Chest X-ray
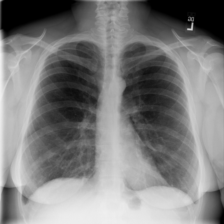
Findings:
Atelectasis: negative
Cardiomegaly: negative
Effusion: negative
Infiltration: negative
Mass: negative
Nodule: negative
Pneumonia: negative
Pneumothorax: negative
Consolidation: negative
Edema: negative
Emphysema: negative
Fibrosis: negative
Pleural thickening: negative
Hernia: negative